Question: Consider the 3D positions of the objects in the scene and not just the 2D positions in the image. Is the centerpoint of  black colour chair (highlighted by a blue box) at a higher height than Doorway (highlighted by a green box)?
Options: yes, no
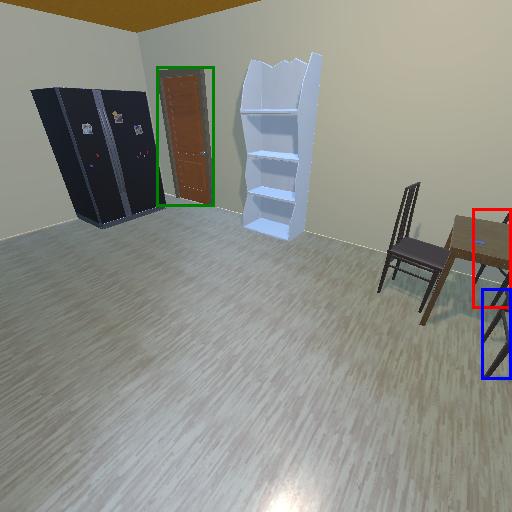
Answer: yes